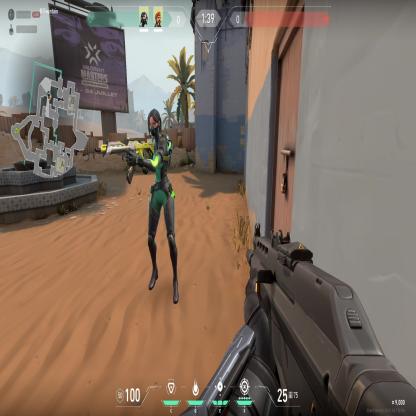
Label: teammate